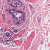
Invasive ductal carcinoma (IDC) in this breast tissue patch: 0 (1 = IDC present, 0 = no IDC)